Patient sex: M
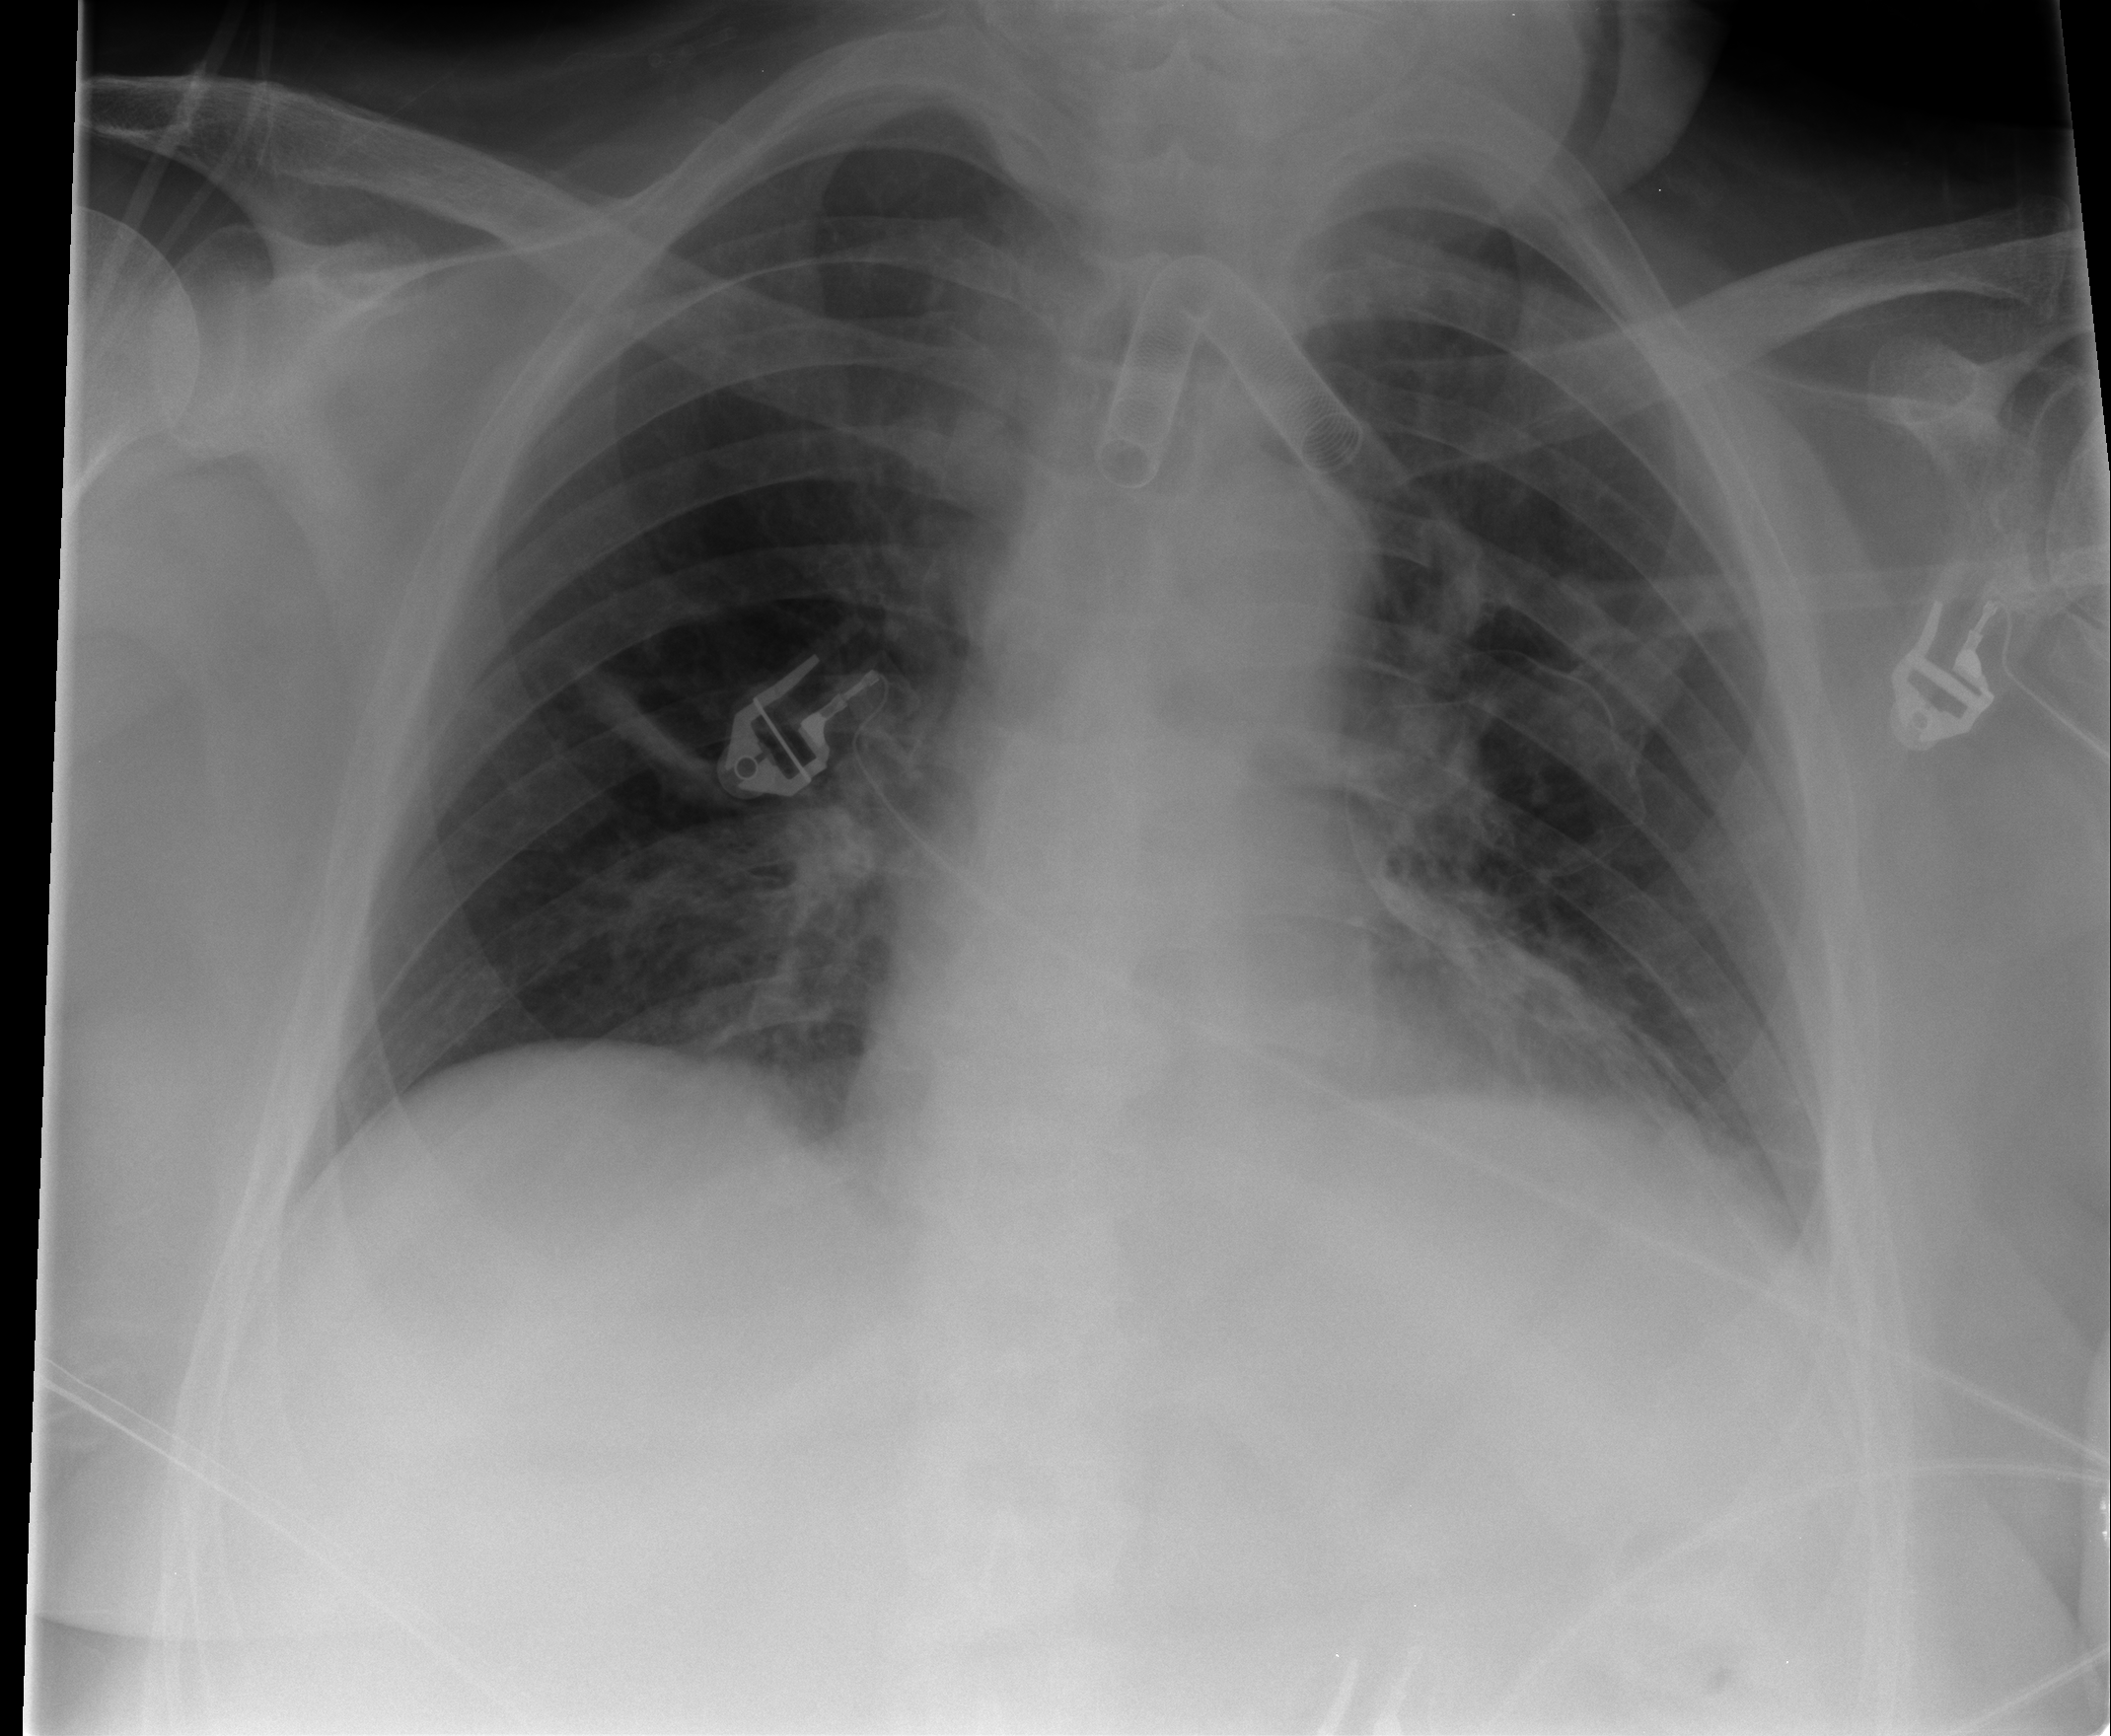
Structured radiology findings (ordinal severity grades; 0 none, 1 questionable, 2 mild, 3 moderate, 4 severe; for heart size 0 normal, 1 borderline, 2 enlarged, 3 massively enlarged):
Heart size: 0
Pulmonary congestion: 2
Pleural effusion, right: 0
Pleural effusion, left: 2
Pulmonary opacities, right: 0
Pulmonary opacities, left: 1
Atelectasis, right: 2
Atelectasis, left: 2